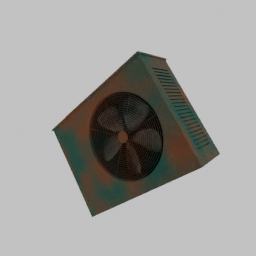
Label: appliances